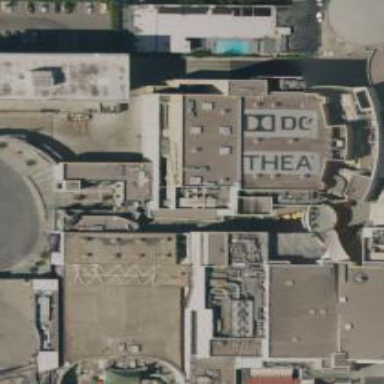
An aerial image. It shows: Theatre.